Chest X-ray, PA view. Patient: 21 years old, sex F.
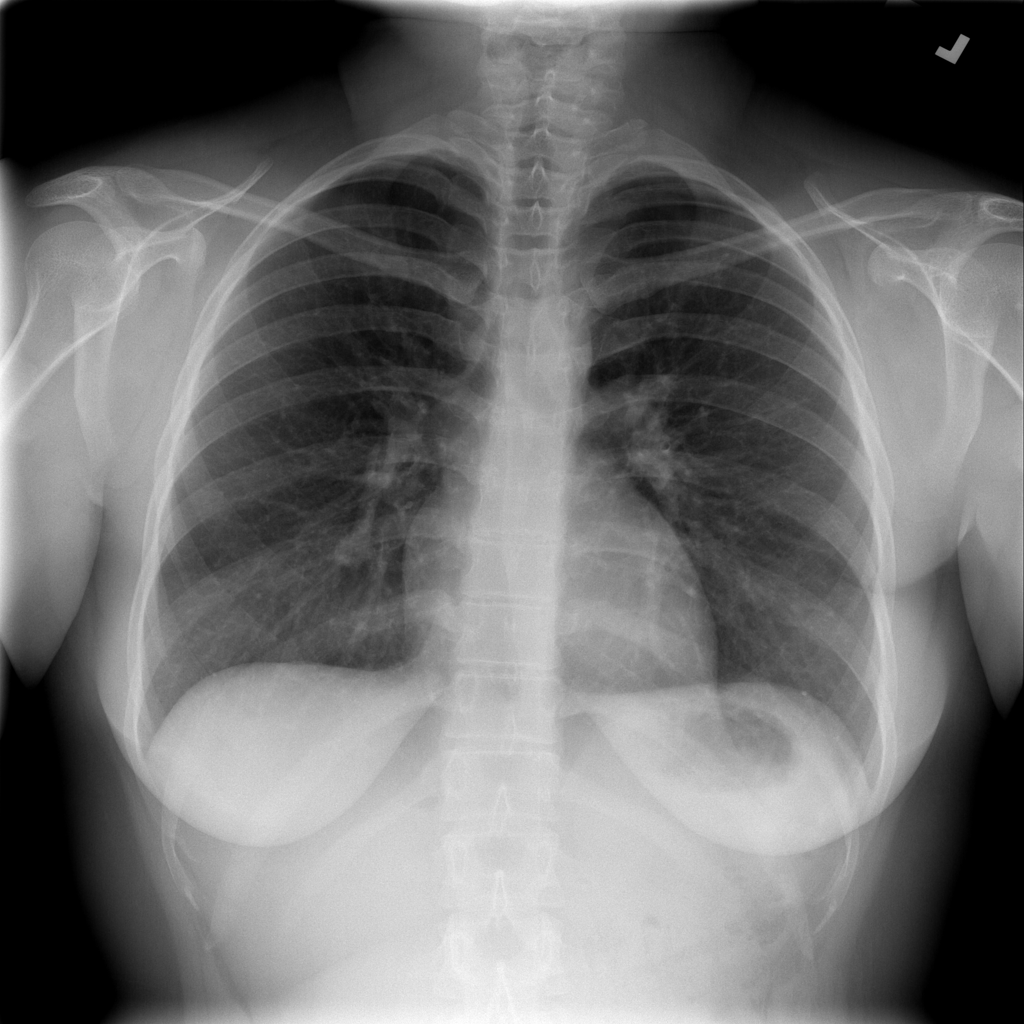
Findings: Infiltration